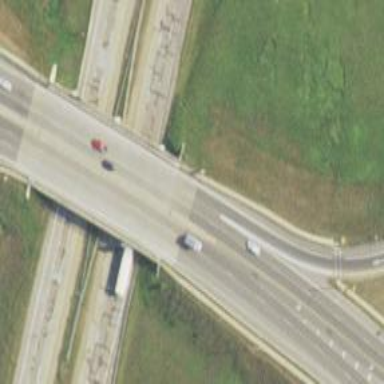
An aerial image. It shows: Trunk highway bridge.